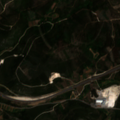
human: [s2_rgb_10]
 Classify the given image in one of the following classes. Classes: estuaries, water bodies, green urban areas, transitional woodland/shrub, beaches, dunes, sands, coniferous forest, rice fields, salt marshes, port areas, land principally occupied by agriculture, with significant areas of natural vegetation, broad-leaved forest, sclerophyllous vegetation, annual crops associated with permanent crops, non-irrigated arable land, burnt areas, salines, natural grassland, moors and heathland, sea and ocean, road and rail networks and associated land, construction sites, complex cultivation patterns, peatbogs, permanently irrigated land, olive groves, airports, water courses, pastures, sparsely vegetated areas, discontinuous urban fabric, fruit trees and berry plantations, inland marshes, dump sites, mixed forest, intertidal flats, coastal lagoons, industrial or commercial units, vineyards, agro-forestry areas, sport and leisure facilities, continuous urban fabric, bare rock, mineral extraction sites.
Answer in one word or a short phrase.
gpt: broad-leaved forest, mixed forest, transitional woodland/shrub